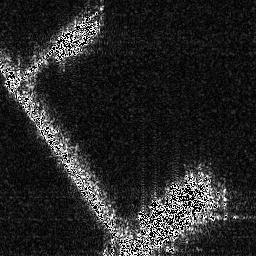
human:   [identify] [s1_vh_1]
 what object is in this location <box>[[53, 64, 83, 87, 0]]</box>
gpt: <ref>1 large ship at the bottom</ref>

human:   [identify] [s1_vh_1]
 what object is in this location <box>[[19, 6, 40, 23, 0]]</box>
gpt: <ref>1 large ship at the top</ref>